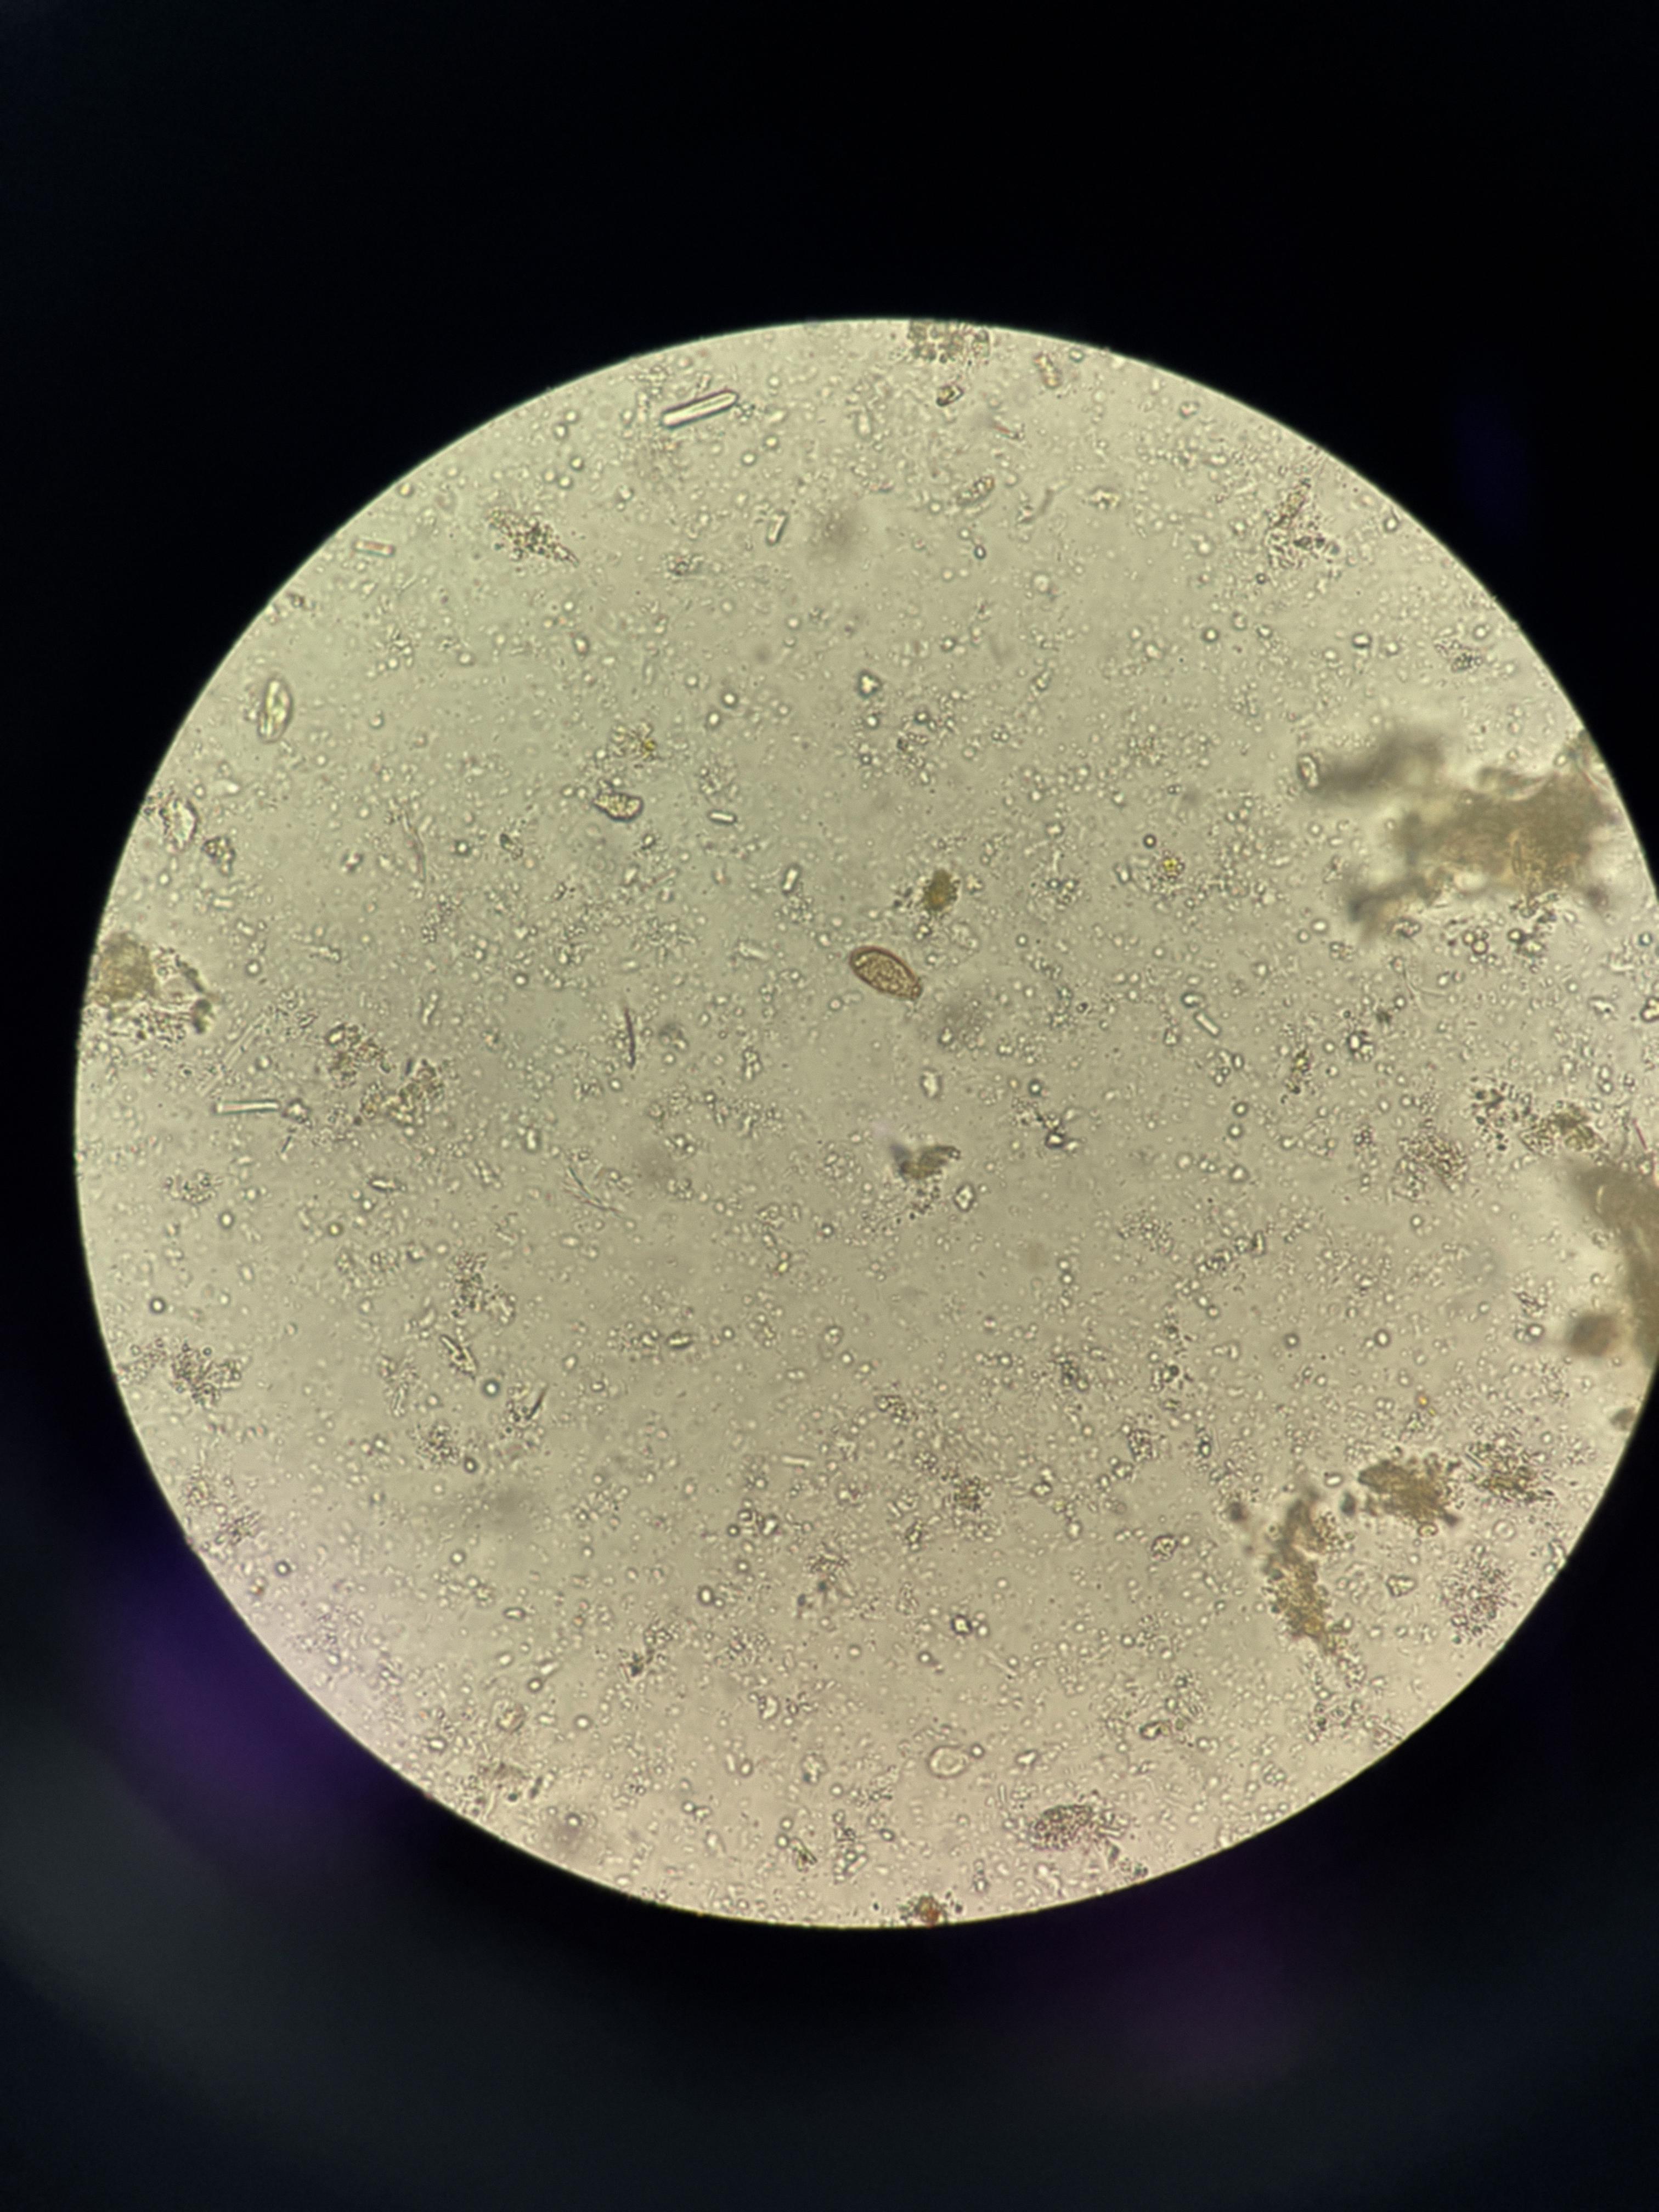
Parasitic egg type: Opisthorchis viverrine